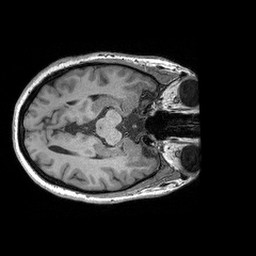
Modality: T1w
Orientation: axial
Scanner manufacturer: siemens
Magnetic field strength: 3 T
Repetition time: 2.3 s
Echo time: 0.00298 s